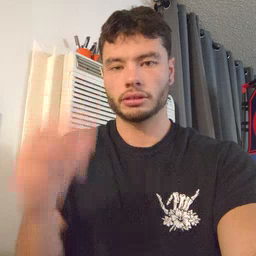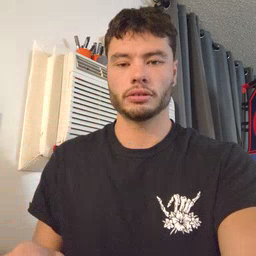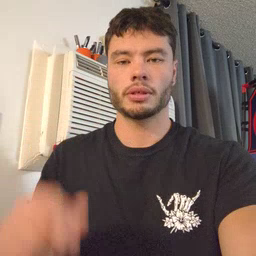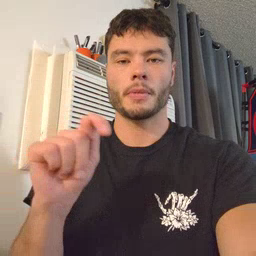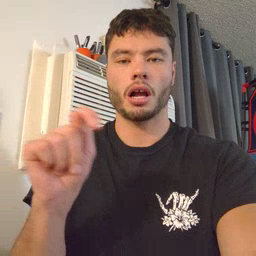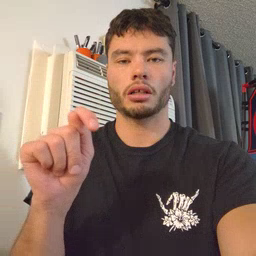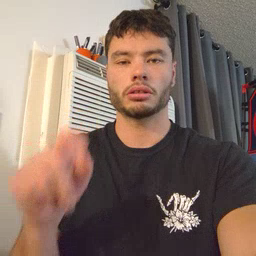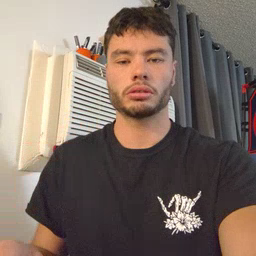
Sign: potty